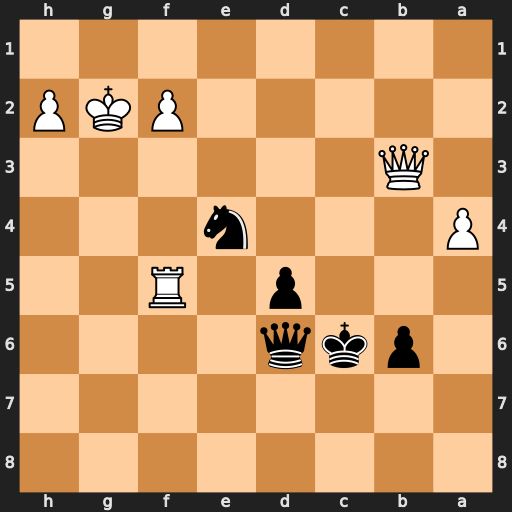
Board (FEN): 8/8/1pkq4/3p1R2/P3n3/1Q6/5PKP/8
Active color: b
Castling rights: -
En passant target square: -
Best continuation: Qg6+ Kh1 Qxf5